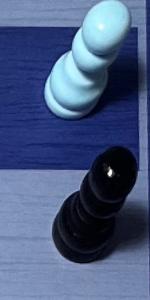
Label: Pawn_Black